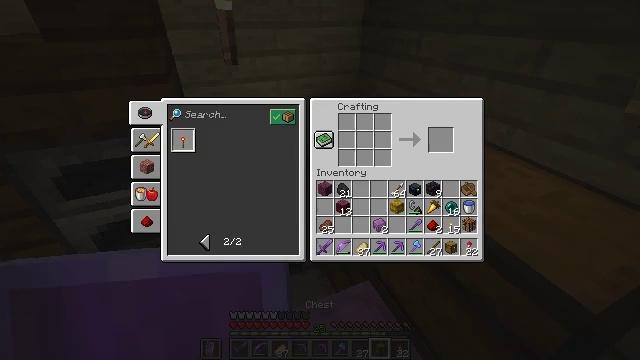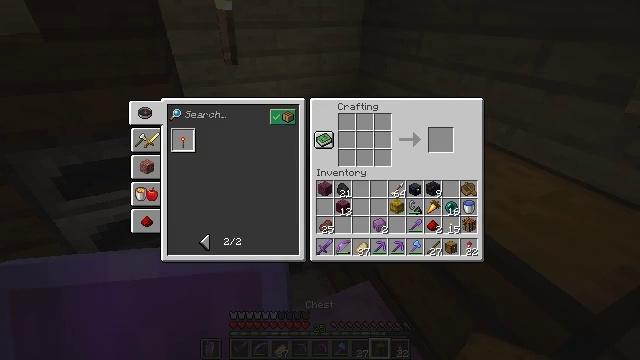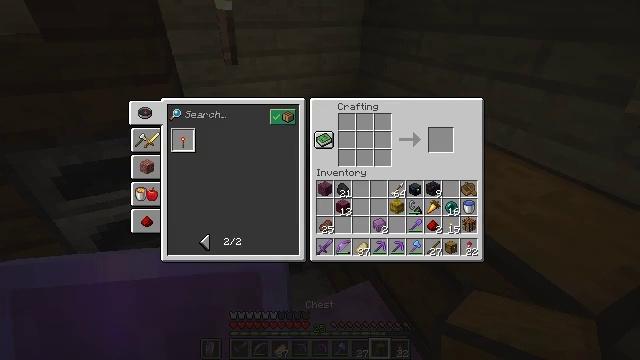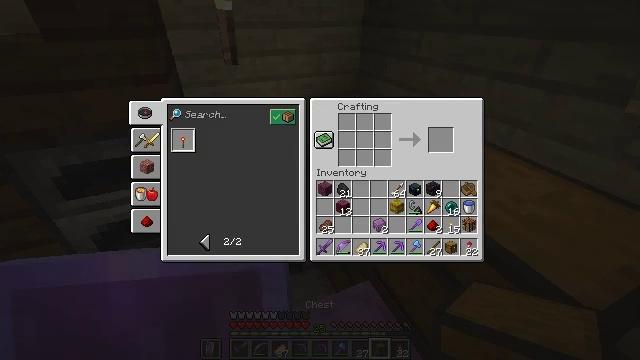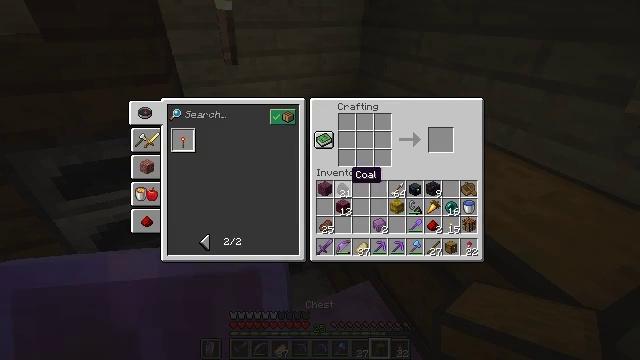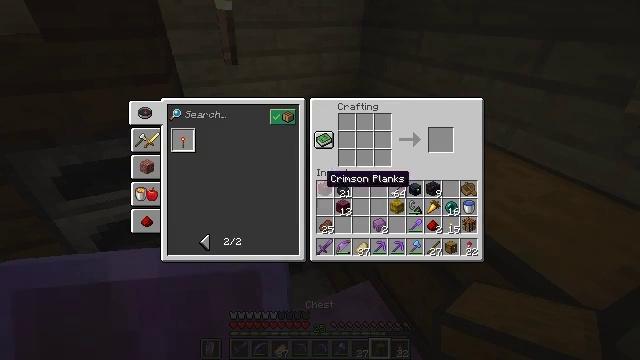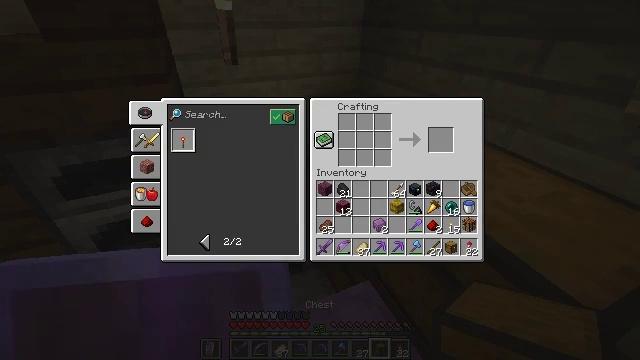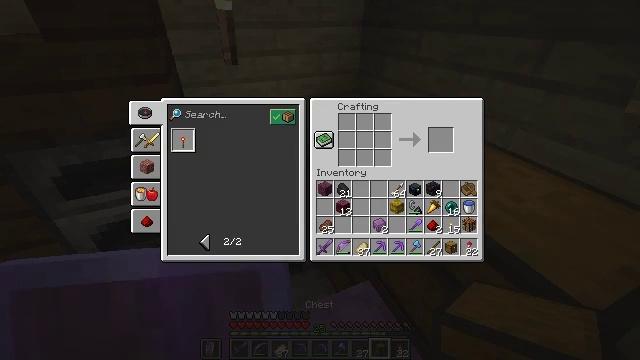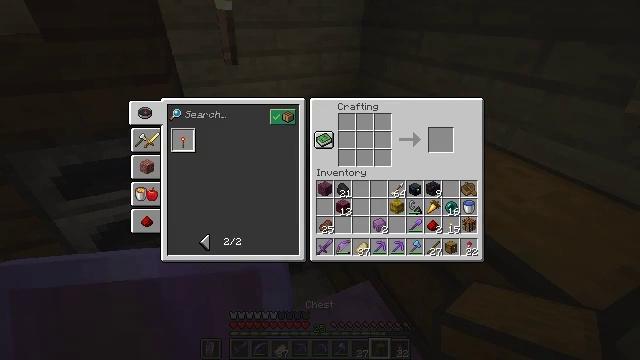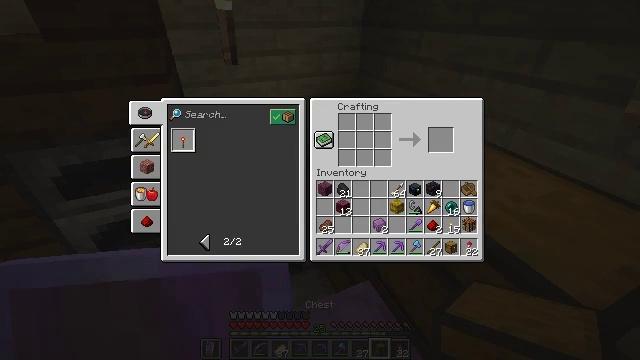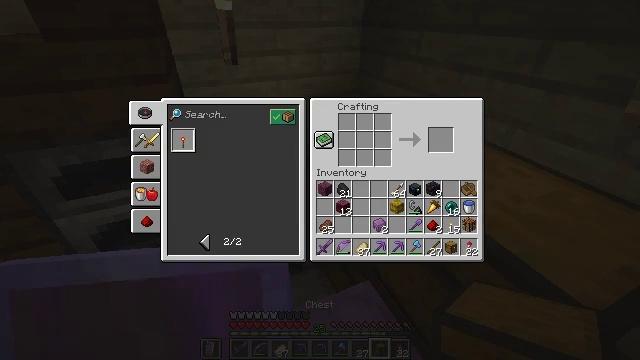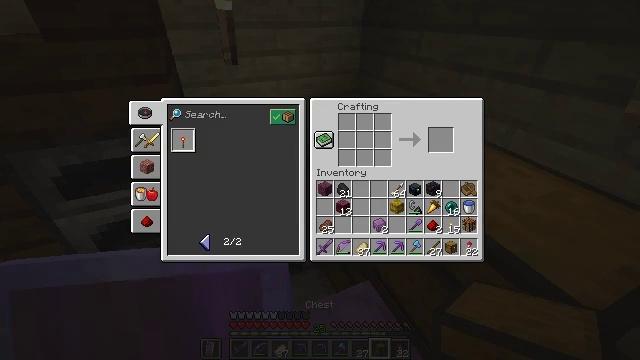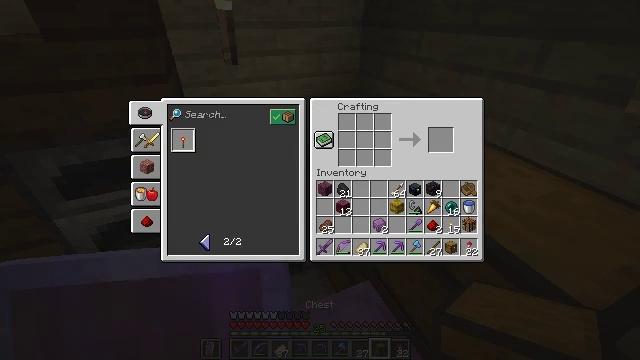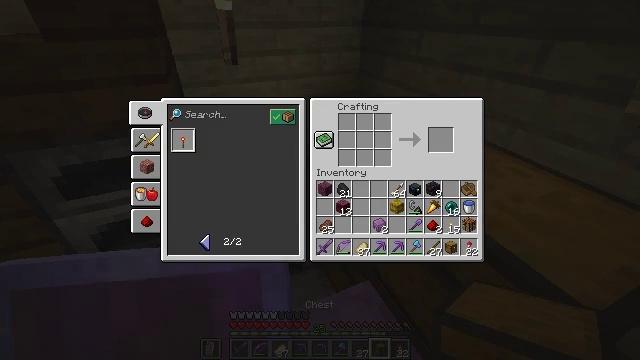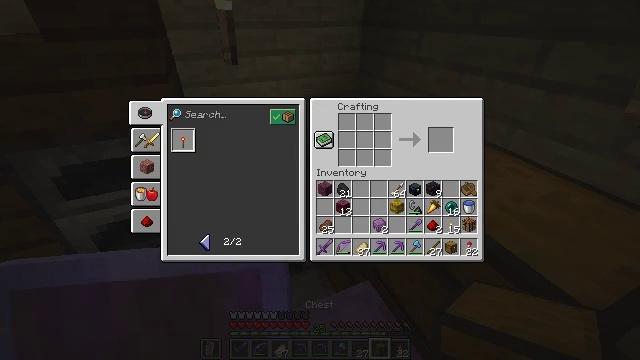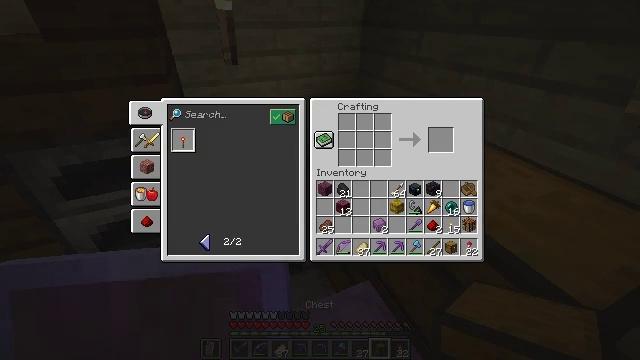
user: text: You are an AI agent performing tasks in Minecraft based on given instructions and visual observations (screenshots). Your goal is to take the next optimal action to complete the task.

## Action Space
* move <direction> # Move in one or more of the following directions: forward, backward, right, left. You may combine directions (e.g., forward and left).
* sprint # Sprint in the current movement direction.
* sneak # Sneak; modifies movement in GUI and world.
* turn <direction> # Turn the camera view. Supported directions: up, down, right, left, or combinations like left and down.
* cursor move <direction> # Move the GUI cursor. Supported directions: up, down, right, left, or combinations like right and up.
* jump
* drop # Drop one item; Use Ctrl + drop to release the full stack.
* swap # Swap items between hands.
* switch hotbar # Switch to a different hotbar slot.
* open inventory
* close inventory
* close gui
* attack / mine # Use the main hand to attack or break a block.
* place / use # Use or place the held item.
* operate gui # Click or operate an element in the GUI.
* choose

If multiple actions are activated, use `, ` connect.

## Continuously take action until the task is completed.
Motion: motion action
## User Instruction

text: Interact with the crafting table to craft a shulker box.
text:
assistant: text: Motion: turn left
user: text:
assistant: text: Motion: turn left
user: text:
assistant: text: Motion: turn left and down
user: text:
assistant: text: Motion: turn left and down
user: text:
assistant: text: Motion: turn left
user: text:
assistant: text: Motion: turn left and down
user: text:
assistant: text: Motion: turn left
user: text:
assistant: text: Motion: turn left
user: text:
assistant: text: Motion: no_op
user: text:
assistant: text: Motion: turn down
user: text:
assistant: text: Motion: turn down
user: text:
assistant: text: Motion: no_op
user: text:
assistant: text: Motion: no_op
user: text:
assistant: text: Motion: no_op
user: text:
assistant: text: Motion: no_op
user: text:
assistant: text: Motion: no_op
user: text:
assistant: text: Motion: no_op
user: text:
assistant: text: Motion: no_op
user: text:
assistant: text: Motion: no_op
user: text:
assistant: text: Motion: no_op
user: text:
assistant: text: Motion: no_op
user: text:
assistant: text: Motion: no_op
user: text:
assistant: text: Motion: no_op
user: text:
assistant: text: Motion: attack / mine
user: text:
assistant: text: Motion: attack / mine
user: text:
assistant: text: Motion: attack / mine
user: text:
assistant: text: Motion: no_op
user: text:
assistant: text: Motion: no_op
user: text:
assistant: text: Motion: no_op
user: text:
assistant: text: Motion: no_op